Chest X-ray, AP view. Patient: 46 years old, sex M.
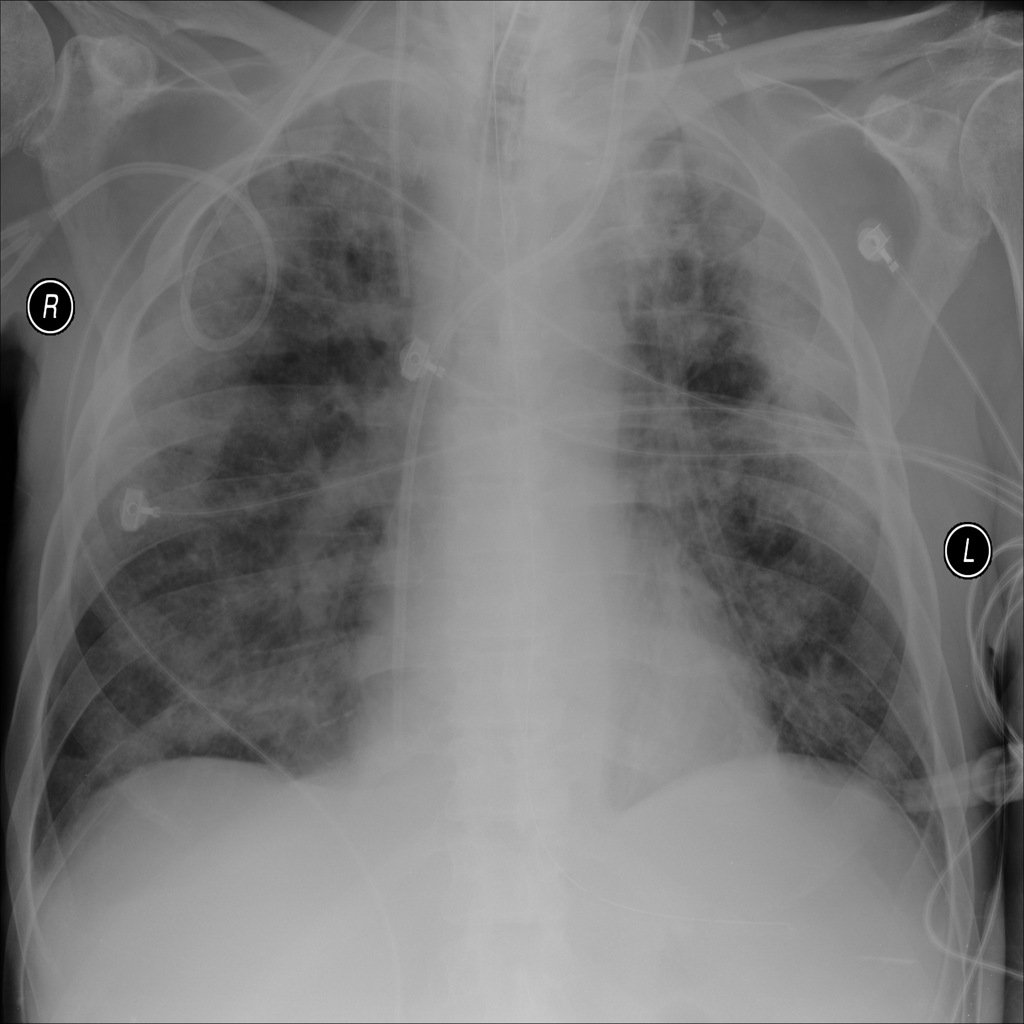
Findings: No Finding